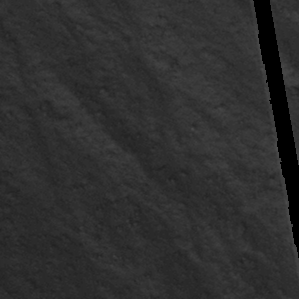
Label: frost